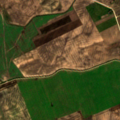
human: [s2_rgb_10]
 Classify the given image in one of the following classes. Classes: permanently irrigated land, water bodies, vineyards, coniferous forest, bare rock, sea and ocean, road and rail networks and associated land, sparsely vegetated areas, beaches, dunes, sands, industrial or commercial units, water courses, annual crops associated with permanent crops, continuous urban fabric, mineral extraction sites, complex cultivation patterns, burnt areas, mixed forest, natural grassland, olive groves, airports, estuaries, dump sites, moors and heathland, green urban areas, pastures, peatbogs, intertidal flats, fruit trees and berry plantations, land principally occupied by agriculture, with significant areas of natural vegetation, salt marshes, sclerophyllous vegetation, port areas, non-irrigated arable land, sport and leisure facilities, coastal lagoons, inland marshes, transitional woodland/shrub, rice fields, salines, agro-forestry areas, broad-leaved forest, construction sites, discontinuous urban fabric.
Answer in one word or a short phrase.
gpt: non-irrigated arable land